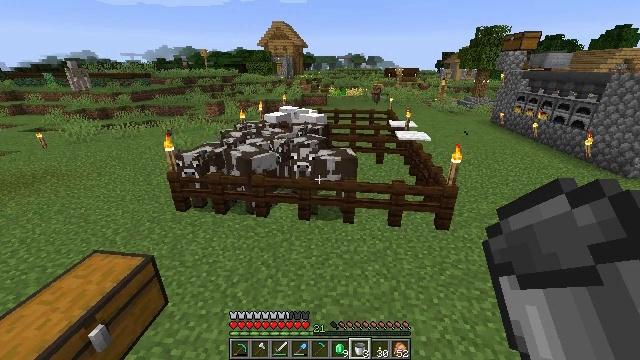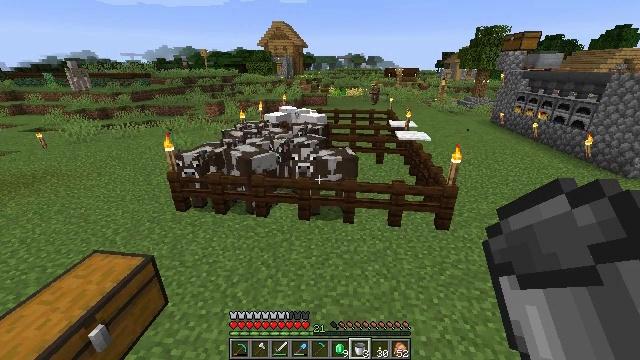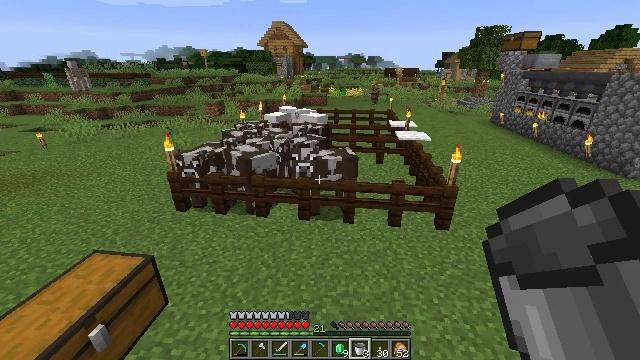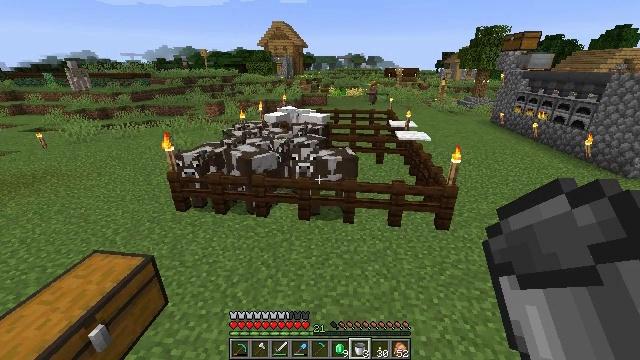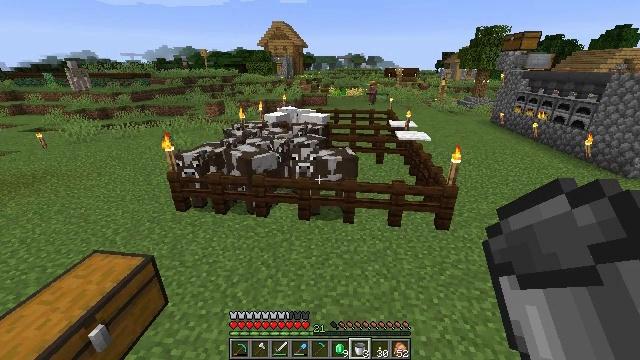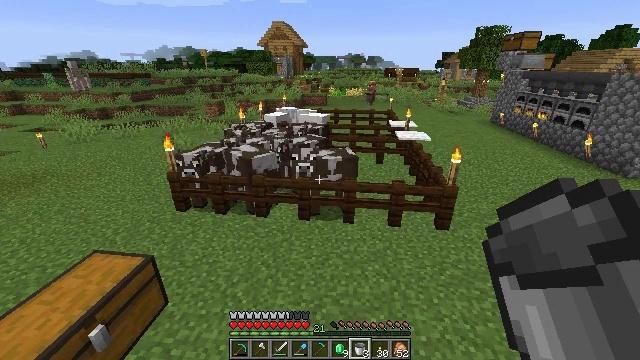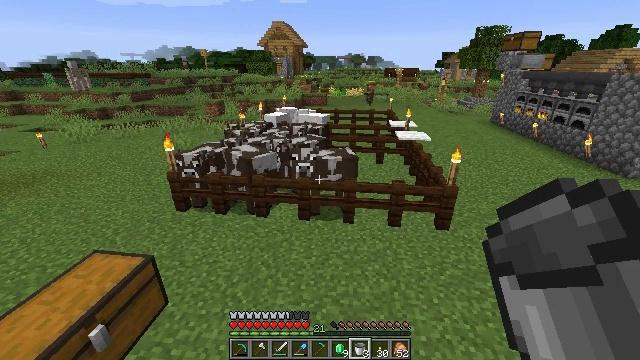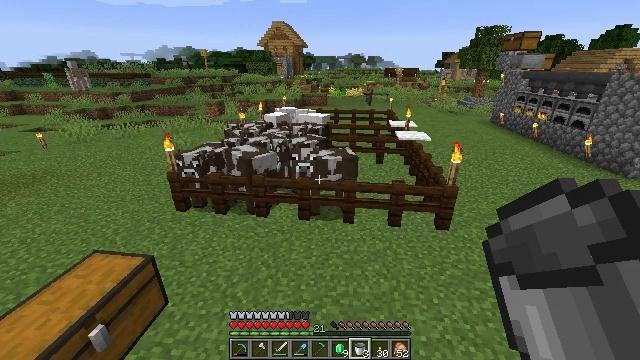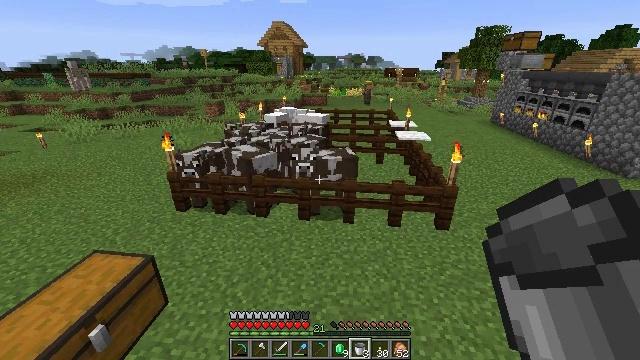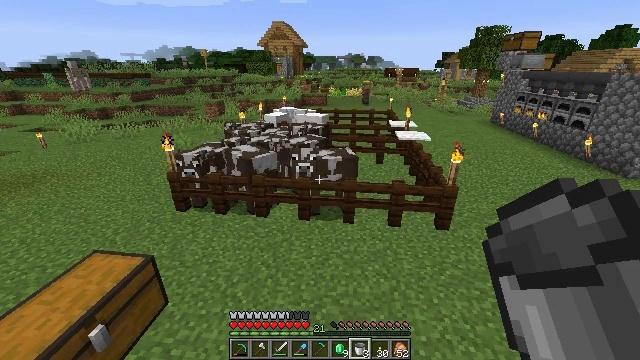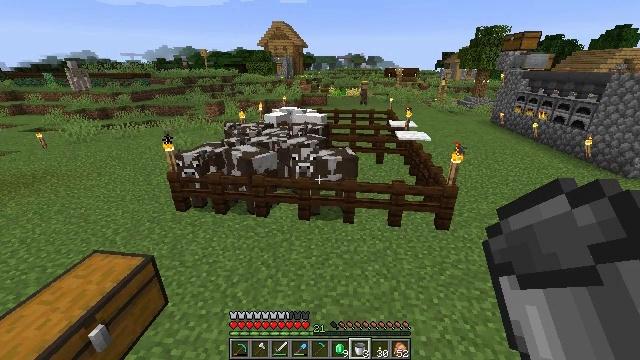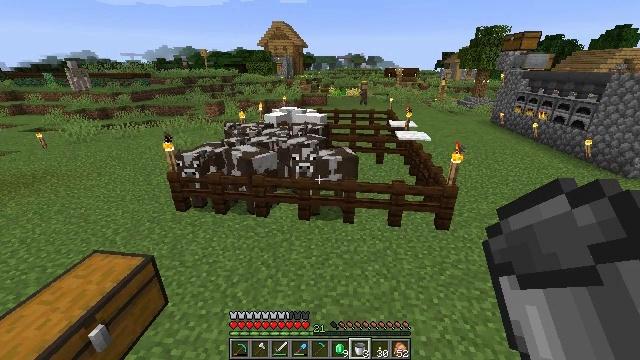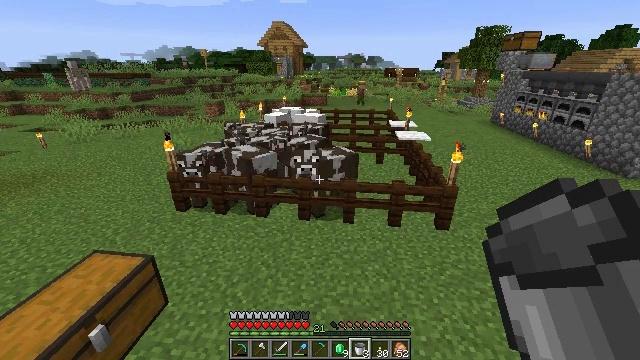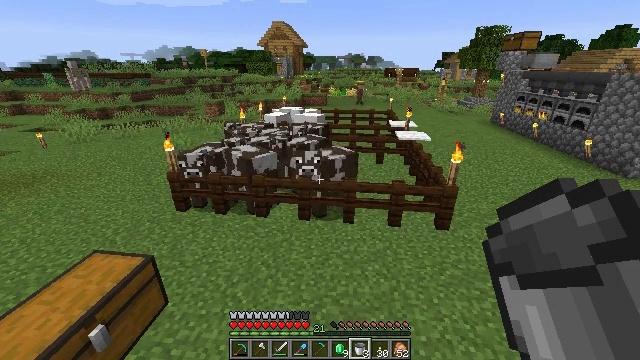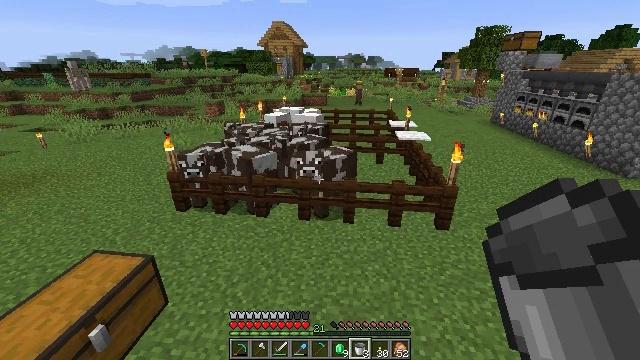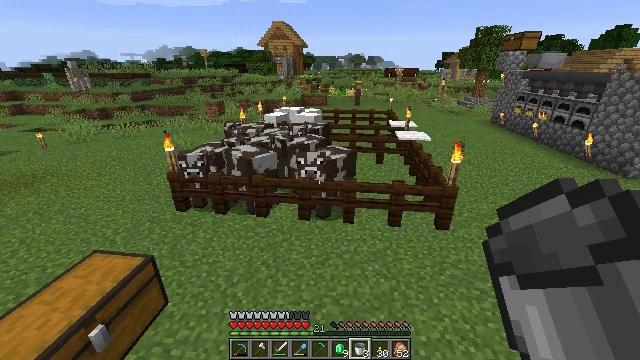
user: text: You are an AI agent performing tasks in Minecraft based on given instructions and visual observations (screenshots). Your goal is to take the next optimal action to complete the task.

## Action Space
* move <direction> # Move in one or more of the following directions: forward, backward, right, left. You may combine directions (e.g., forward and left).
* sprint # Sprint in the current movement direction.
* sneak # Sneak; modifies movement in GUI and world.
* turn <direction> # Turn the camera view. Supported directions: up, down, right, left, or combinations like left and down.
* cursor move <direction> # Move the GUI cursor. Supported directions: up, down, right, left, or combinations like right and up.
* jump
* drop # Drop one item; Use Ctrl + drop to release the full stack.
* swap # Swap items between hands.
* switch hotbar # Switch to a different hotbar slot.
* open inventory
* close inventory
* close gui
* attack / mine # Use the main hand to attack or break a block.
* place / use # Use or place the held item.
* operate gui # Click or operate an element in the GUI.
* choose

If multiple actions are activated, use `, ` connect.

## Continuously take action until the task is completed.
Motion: motion action
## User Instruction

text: Craft gold nugget.
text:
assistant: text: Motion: no_op
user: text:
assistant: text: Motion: no_op
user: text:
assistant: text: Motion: no_op
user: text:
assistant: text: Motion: no_op
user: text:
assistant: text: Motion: no_op
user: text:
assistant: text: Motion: no_op
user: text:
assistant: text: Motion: no_op
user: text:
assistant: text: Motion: no_op
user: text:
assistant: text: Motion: no_op
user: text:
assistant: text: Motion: no_op
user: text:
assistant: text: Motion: no_op
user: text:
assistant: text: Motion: no_op
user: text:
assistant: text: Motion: no_op
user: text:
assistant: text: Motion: no_op
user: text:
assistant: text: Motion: no_op
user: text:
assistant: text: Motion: no_op
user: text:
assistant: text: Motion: no_op
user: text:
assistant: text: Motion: no_op
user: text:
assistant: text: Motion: no_op
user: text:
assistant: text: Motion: no_op
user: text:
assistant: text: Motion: no_op
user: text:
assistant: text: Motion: no_op
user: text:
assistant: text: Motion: no_op
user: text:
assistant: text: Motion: no_op
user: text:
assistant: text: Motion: no_op
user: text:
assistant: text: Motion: no_op
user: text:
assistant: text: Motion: no_op
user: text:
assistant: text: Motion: no_op
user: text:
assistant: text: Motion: no_op
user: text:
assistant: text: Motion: no_op